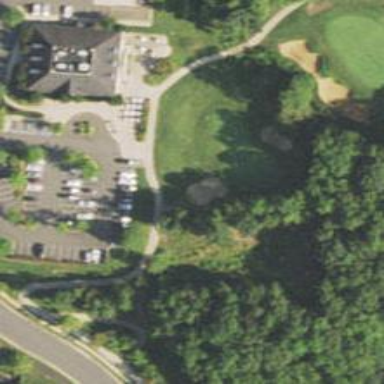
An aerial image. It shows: Golf hole.